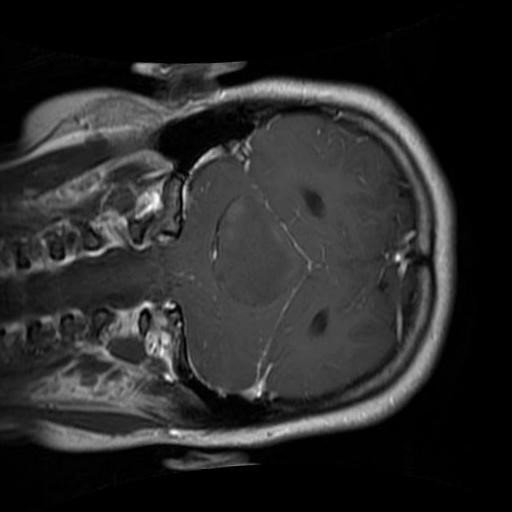
Label: brain_glioma